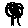
Label: tree